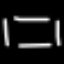
Label: square